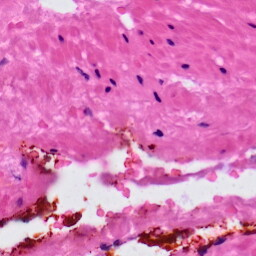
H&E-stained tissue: Prostate